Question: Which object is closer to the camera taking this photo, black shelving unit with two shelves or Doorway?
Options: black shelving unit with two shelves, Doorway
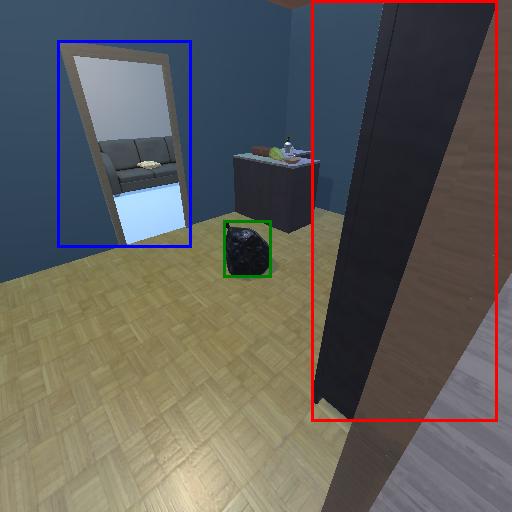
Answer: black shelving unit with two shelves